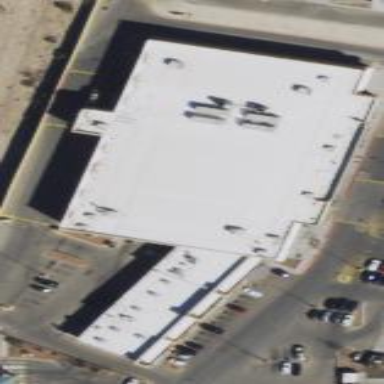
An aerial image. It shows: Supermarket building.